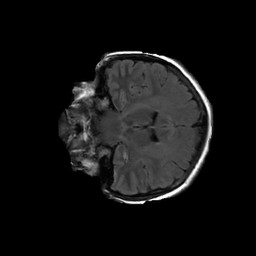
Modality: FLAIR
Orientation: coronal
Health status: ill
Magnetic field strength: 3 T